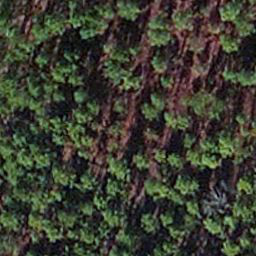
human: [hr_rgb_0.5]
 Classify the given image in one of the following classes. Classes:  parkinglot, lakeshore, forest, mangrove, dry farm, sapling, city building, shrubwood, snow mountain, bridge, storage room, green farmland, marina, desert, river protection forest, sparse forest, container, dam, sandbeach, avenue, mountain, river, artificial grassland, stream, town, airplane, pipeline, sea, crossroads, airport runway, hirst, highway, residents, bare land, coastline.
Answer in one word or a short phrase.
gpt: sapling